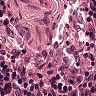
Metastatic tissue present: no